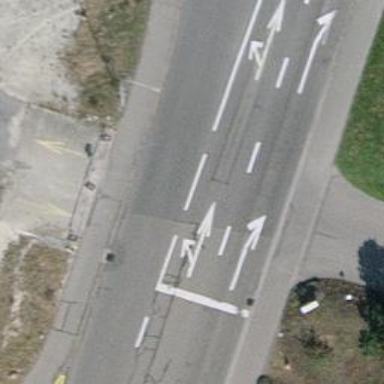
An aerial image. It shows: Asphalt service road with sidewalks on both sides.